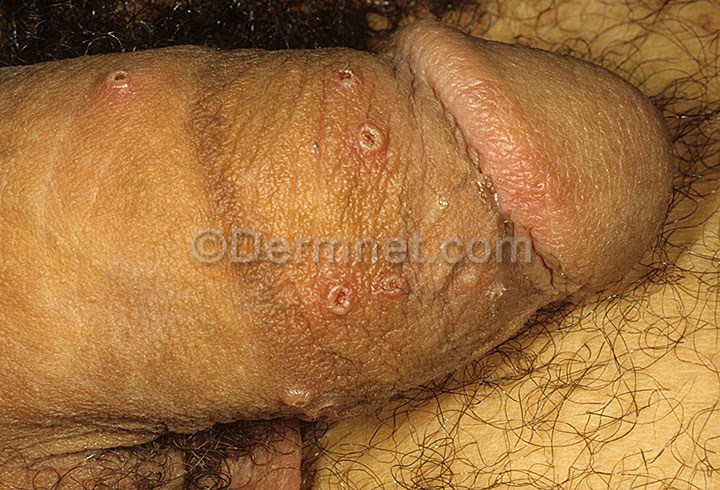
Disease: Herpes HPV and other STDs Photos